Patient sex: M
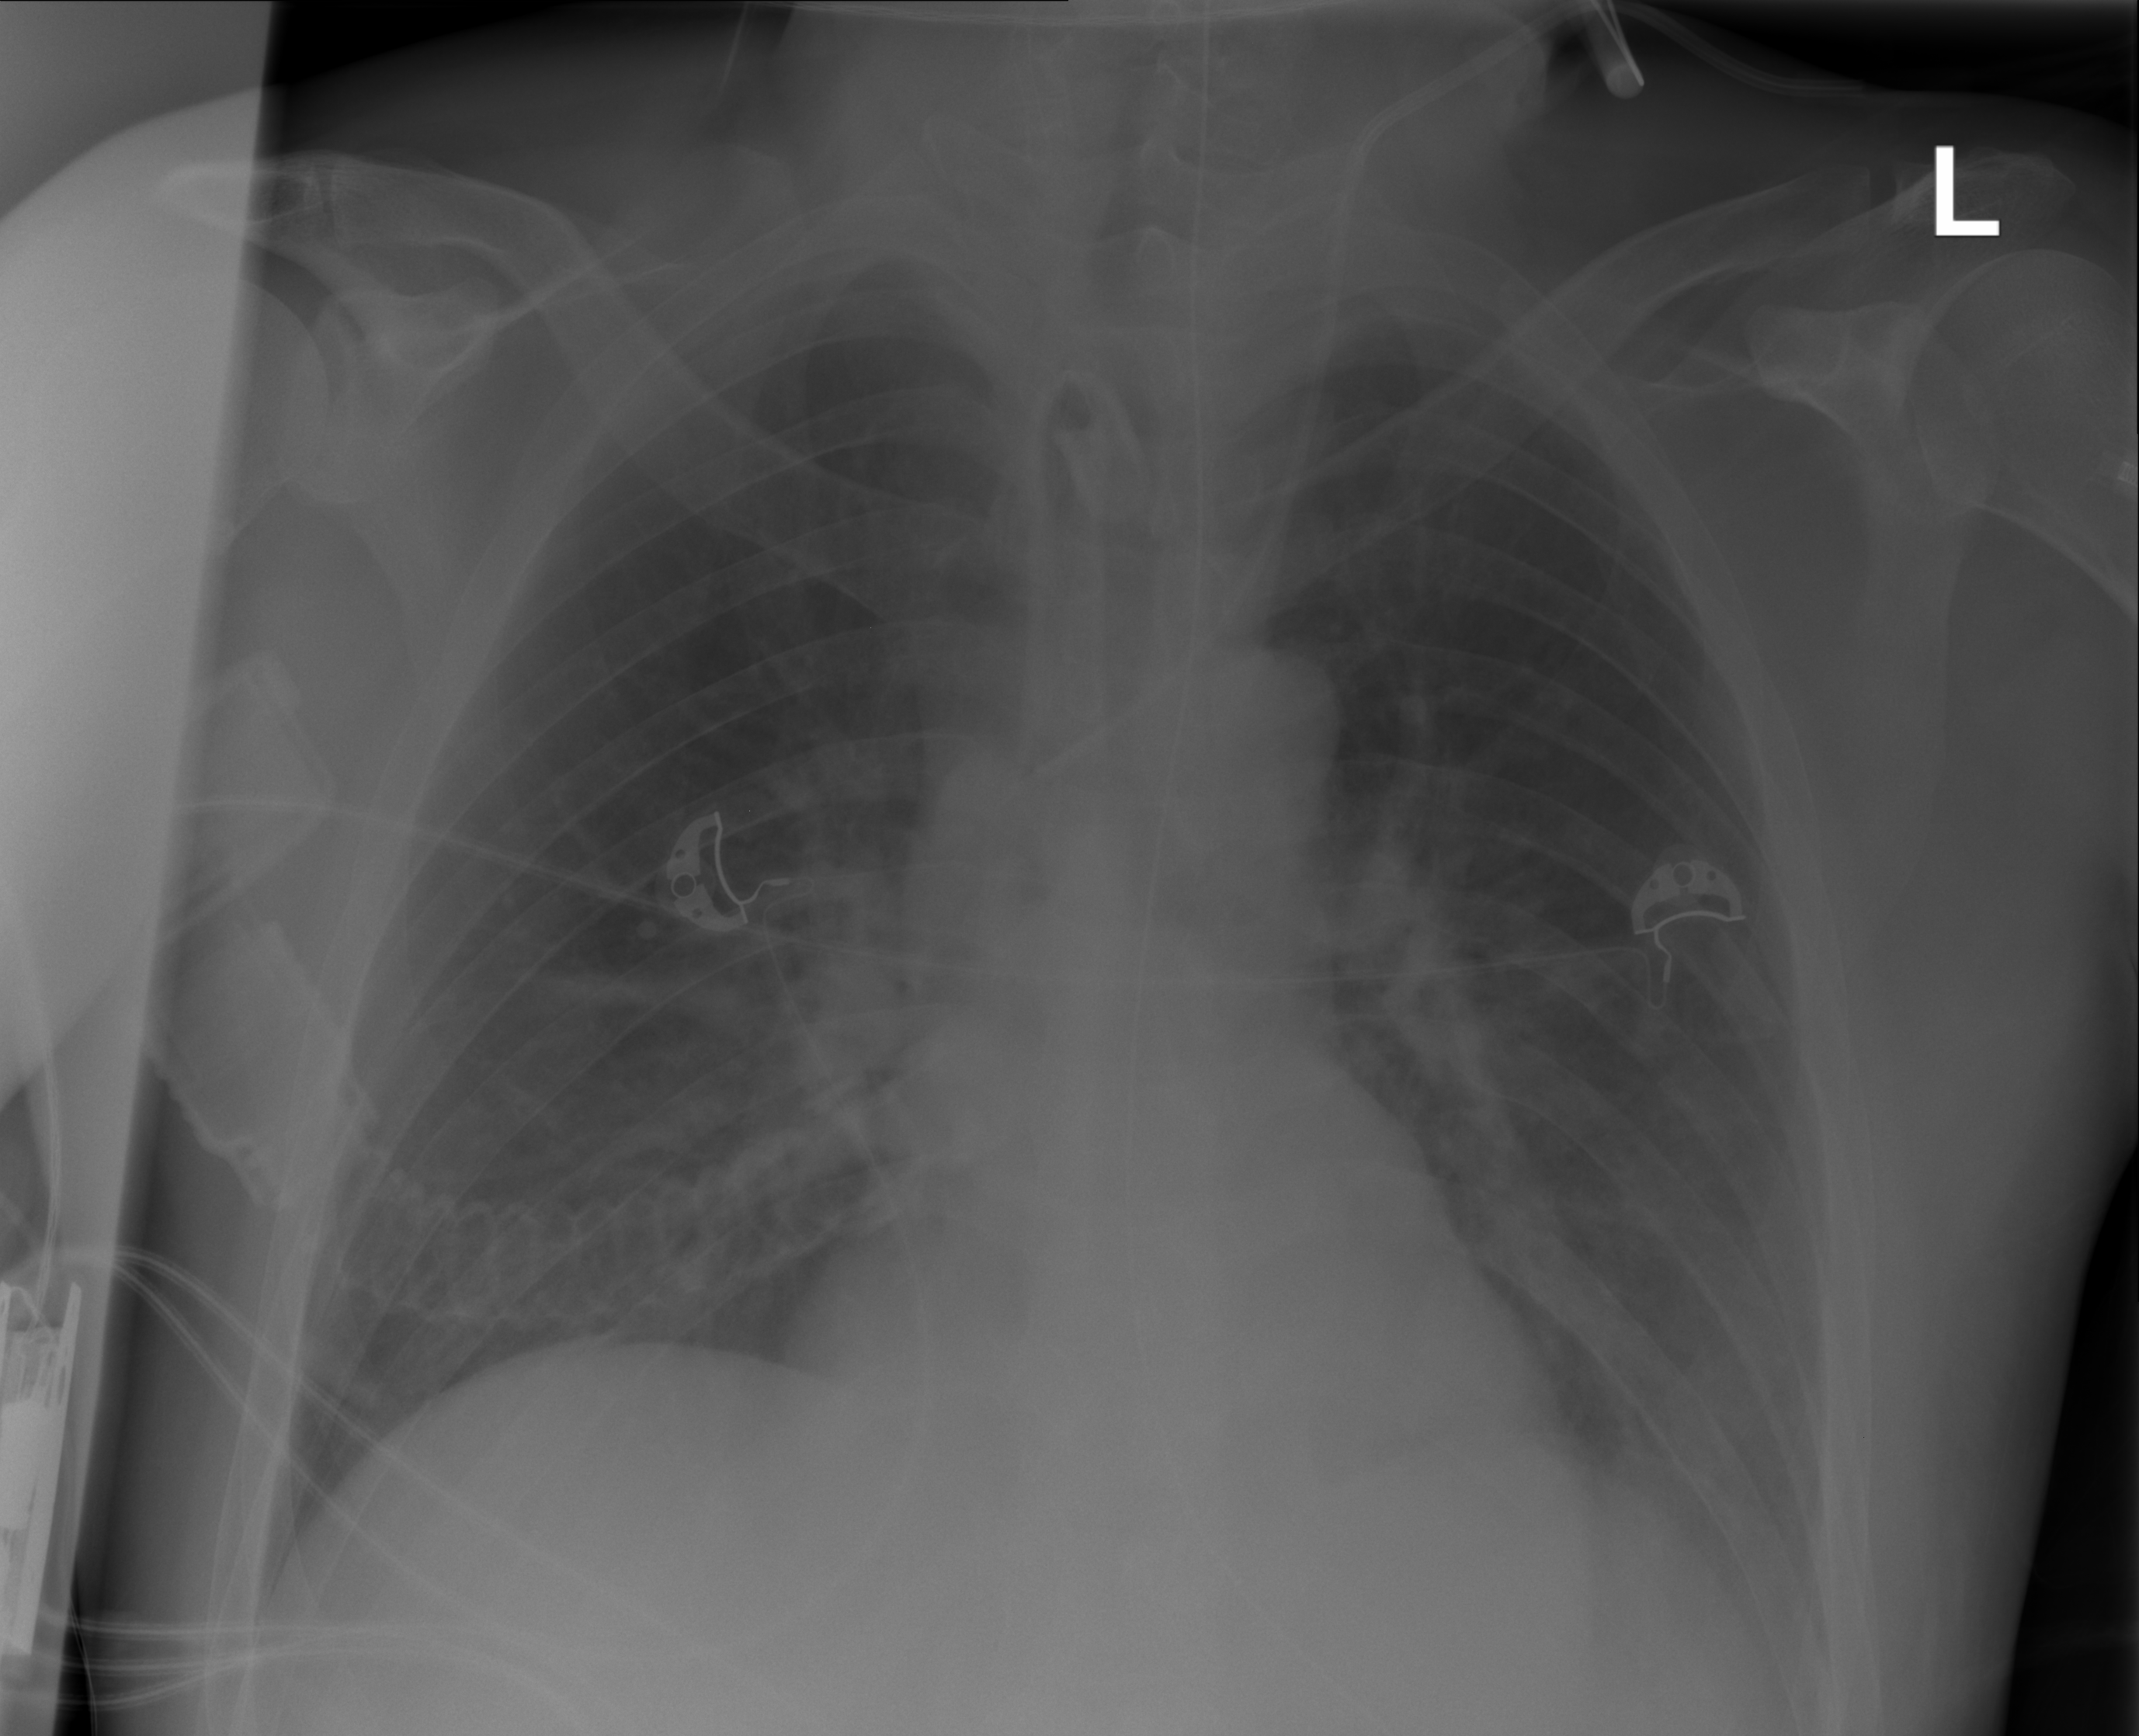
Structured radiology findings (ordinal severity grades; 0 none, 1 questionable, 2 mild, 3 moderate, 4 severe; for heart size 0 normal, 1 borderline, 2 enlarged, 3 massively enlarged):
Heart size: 0
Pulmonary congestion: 0
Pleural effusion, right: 0
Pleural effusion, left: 1
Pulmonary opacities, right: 1
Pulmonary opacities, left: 0
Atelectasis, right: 2
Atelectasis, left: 0